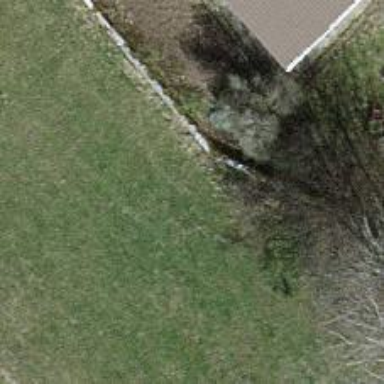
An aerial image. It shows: Retaining wall.